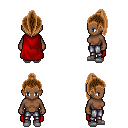
a pixel art fantasy rpg character, female body template, human, dark skin, red cape, metal pants, brown long topknot hairstyle, white slippers, four views (front, back, left, right), 2x2 character sprite sheet, small pixel art, hard edges, no anti-aliasing